Chest X-ray. View position: AP
Patient age: 15
Patient sex: M
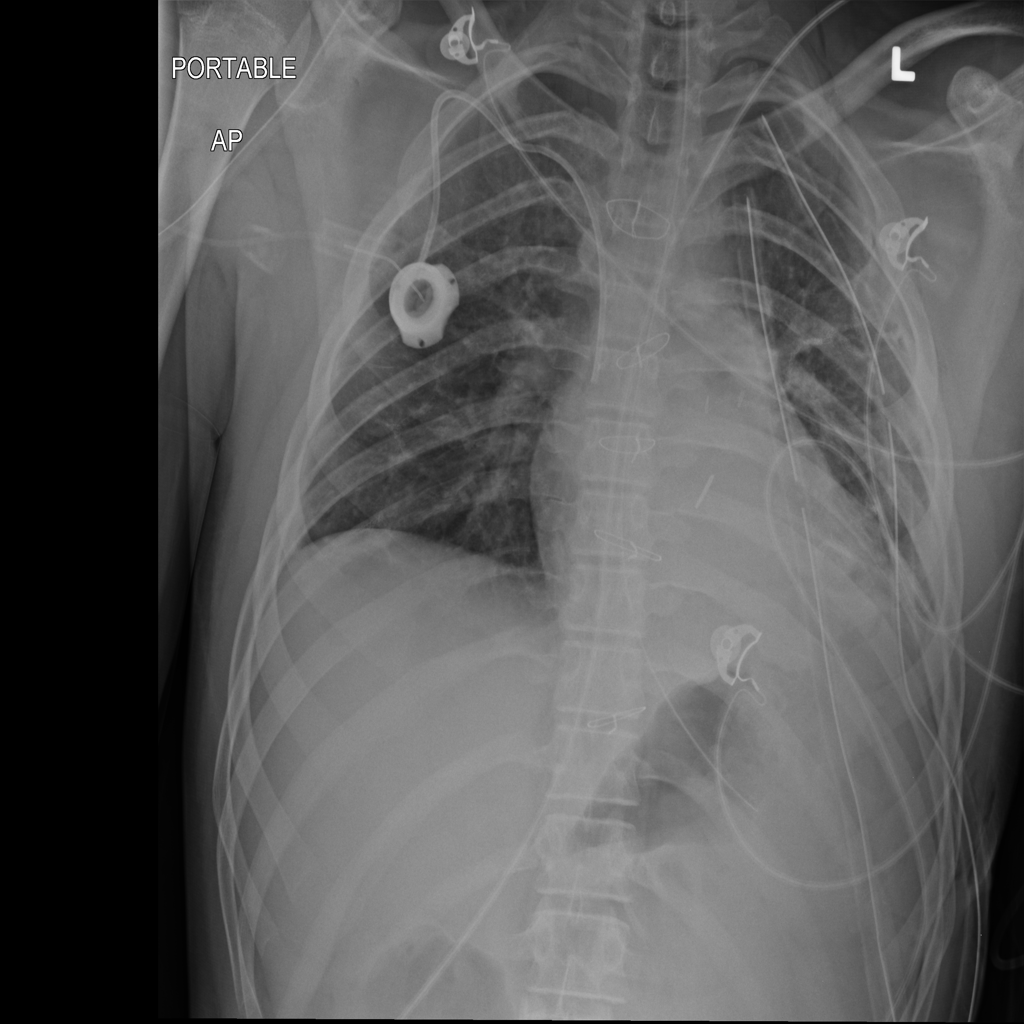
Finding: Pneumothorax